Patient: sex F, age 69
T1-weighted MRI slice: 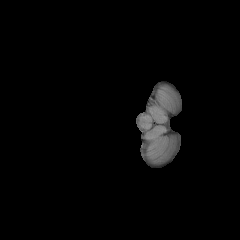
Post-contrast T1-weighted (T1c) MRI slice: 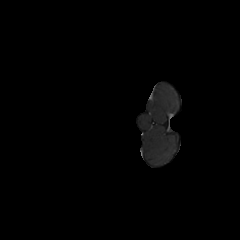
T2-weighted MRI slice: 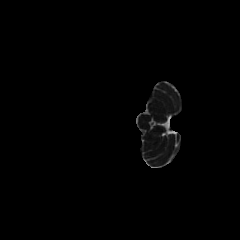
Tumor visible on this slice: no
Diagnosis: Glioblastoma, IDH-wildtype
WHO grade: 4